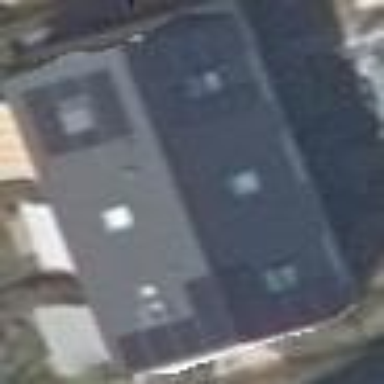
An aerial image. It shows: Terrace-style building with gabled roof.